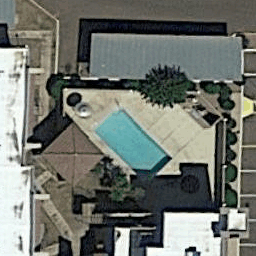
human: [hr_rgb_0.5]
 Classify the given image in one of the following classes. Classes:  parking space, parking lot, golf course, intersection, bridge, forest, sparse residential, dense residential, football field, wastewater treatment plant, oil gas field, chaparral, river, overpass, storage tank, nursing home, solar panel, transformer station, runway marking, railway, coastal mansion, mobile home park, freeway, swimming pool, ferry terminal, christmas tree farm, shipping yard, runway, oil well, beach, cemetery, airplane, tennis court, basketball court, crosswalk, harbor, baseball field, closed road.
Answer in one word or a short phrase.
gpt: swimming pool